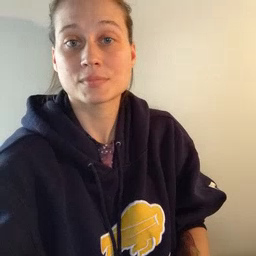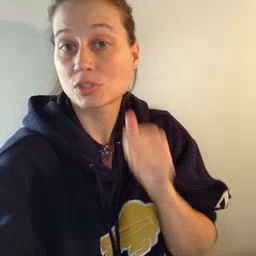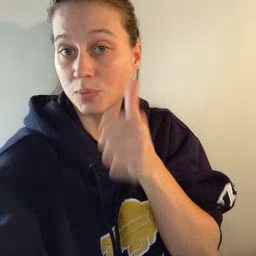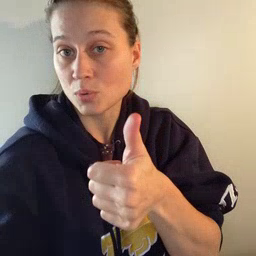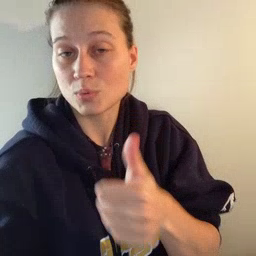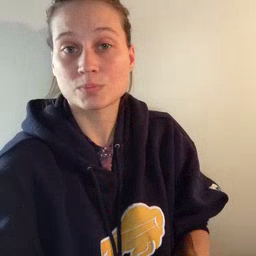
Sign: tomorrow